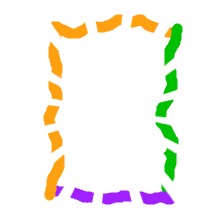
Shape: rectangle